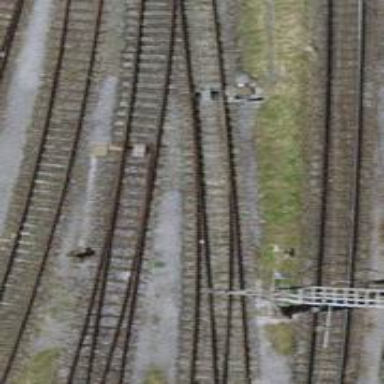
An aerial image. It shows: Railway switch.